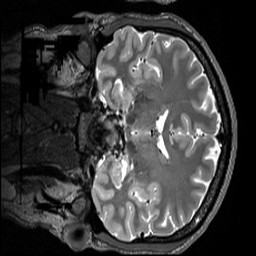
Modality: T2w
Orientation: coronal
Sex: male